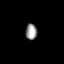
Tissue: lung
Cell type: Epithelial cells
Senescence score: 0.1334
Nuclear area (px): 181
Mean DAPI intensity: 149.801